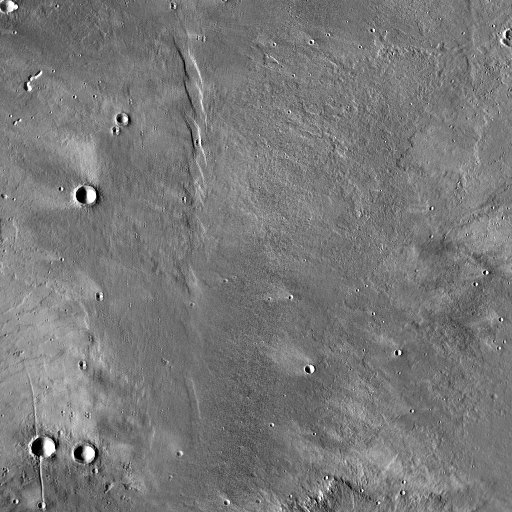
Crater classes present: Background, Other